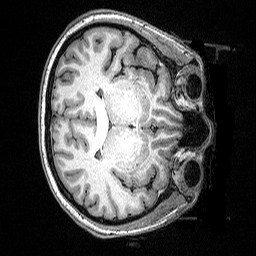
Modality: T1w
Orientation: axial
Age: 37
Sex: female
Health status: ill
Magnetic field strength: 3 T
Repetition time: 2.53 s
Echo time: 0.00331 s